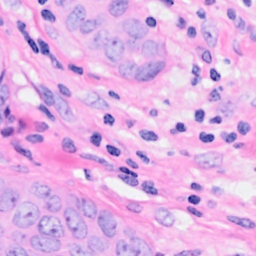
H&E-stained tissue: Breast